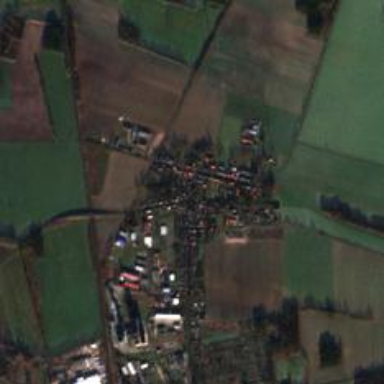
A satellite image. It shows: Village area.